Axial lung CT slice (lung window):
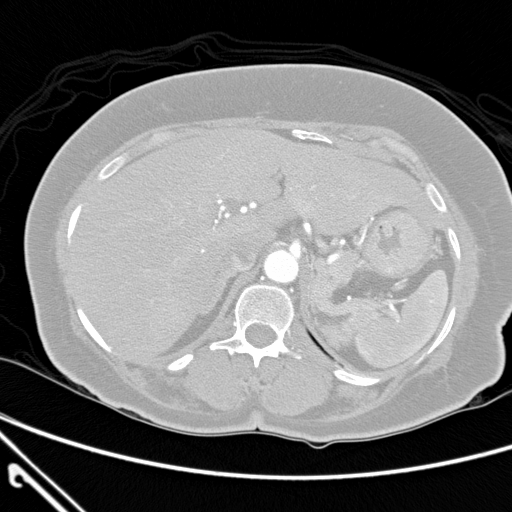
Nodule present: no